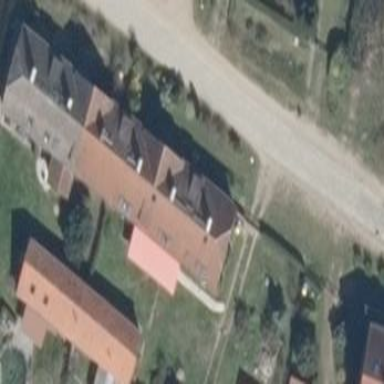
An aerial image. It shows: Building with half-hipped roof.